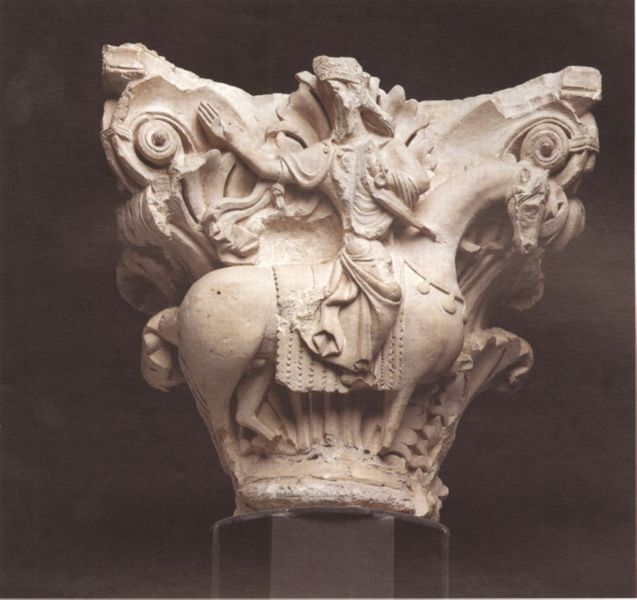
Titel: Kapitell mit Darstellung des König David zu Pferd aus dem Prämonstratenserkloster S. María de Aguilar de Campoo (Palencia)
Institution: Madrid, Museo Arqueologico Nacional
Schlagwörter: hand, kopf, mann, weiß, schwarz, säule, ornament, falten, mensch, sockel, stein, gewand, pflanzen, krone, kreis, pferd, reiter, skulptur, beine, sattel, schwanz, zaumzeug, zügel, relief, bein, detail, seitenansicht, verzierung, stuck, plastik, podest, foto, antike, asien, schwert, kapitell, fragment, gestus, schnörkel, voluten, säulenkapitell, mittelalter, schnecke, spiralen, gruß, hengst, alabaster, kapitel, satteldecke, korintisch, beschädigt, handgeste, pferd reiter, aufstatz